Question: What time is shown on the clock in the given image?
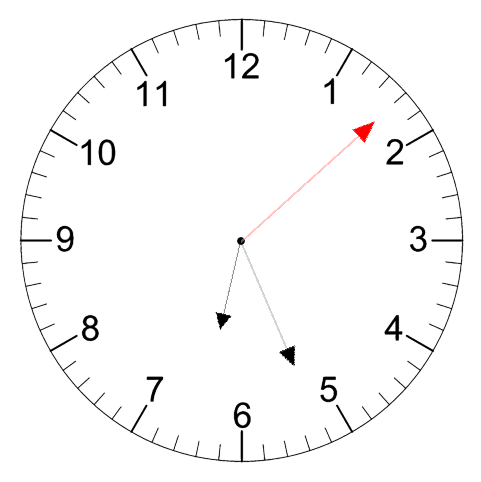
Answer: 06:26:08